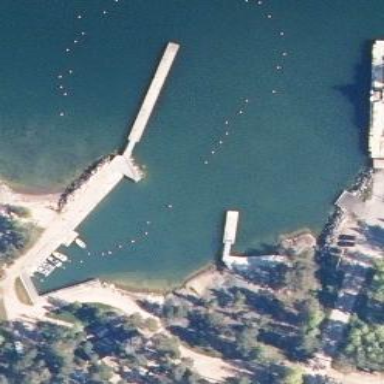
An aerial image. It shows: Man-made pier.